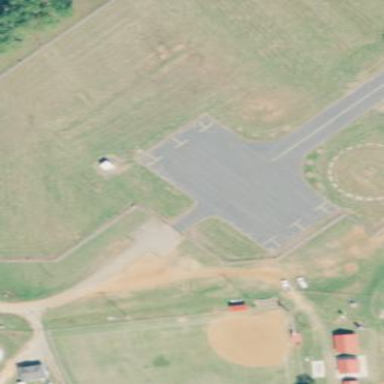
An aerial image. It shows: Apron at the airport.